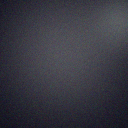
Screen state: off